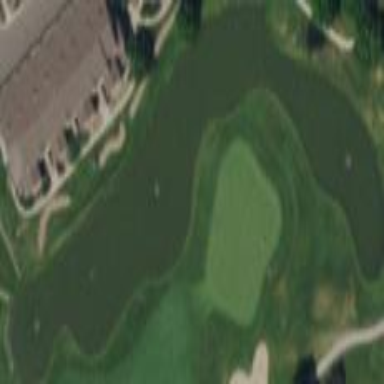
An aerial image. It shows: Water hazard on golf course. The hazard is natural water feature.